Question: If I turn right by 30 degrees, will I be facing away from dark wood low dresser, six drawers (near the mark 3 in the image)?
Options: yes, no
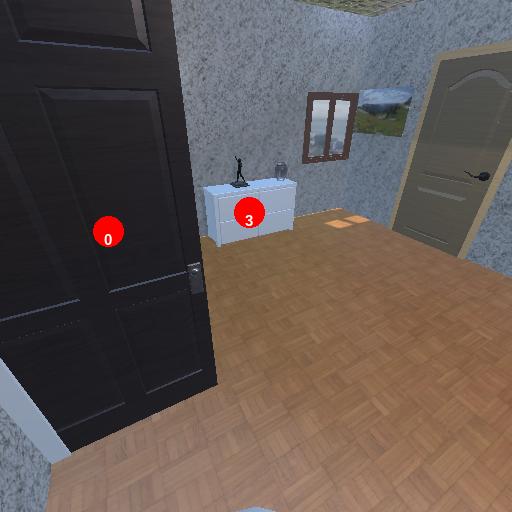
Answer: yes